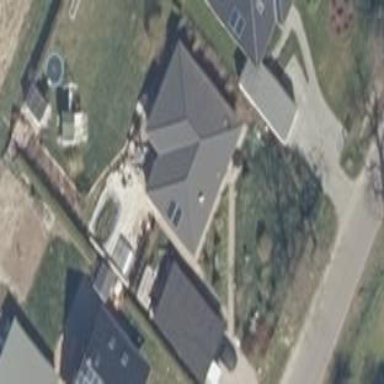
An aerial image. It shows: Detached building with hipped roof shape.